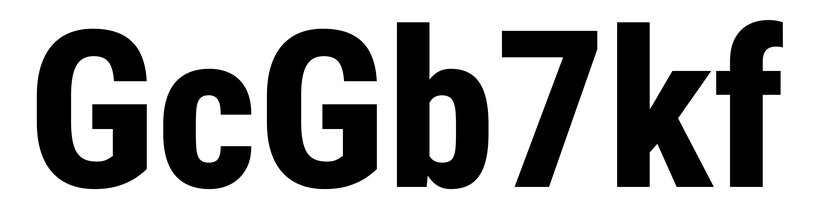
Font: Roboto_Condensed_ExtraBold